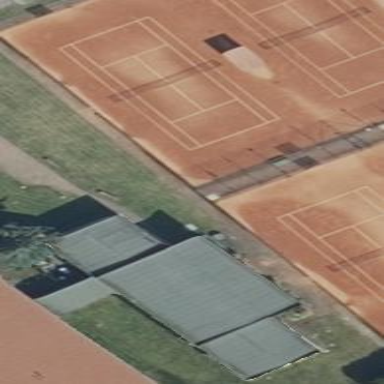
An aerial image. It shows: Building at sports center dedicated to tennis.